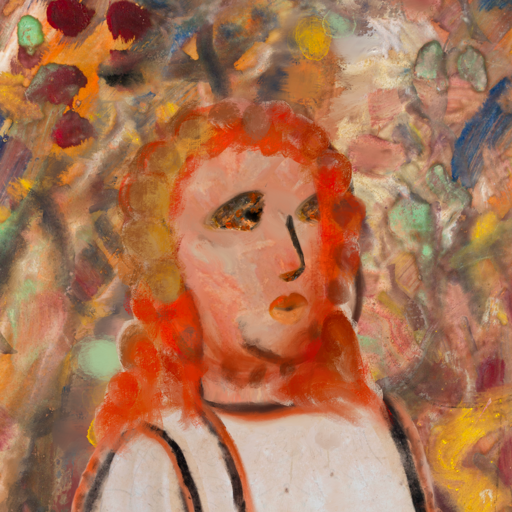
Background: Mother_And_Son_Mother, Head And Neck Side: Roy_Bahadur, Face Side: Gypsy_Queen, Bust: Roy_Bahadur, Hair Side: Rupkatha, Head Accessory: Blank, Second Necklace: Blank, Necklace: Blank, Baby: Blank